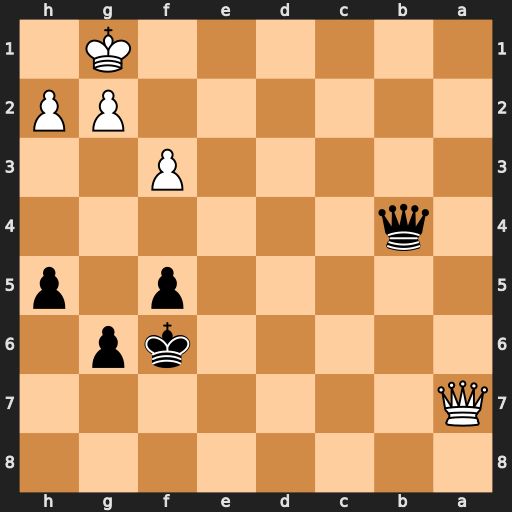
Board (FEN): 8/Q7/5kp1/5p1p/1q6/5P2/6PP/6K1
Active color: b
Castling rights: -
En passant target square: -
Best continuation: Qe1#